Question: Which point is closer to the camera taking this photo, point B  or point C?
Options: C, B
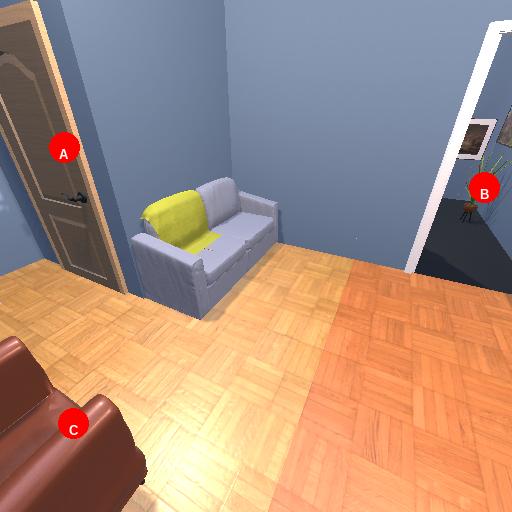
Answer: C